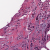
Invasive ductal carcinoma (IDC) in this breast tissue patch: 1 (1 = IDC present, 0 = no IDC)